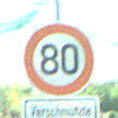
Verkehrszeichen: Geschwindigkeit80
Zusatzzeichen unten: HinweiseAufGefahrenDurchVerbaleAngabe4
Umgebung: Roofed, Special
Tageszeit: MorningAfternoon
Wetter: PartlyCloudy
Licht: Natural
Jahreszeit: NotSpecified
Kontrast: MediumContrast